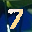
Label: 7